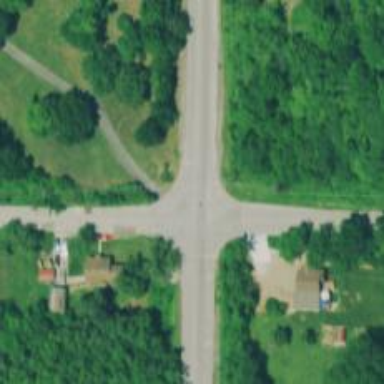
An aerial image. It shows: Solid stop line on the road.